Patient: sex F, age 80
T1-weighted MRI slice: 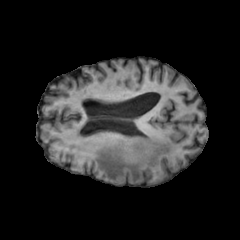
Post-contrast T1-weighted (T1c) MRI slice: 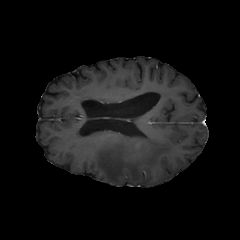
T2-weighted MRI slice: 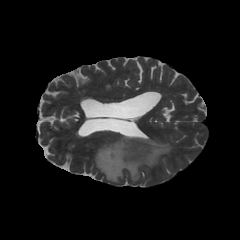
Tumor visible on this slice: yes
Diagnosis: Glioblastoma, IDH-wildtype
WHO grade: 4